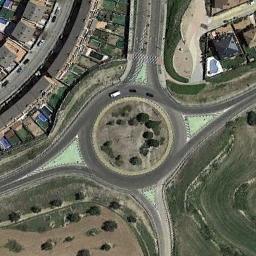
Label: roundabout